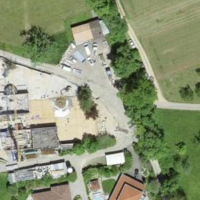
EUNIS habitat code: 24
Species observed at this site:
Lysandra bellargus
Cyaniris semiargus
Polyommatus icarus
Dactylis glomerata